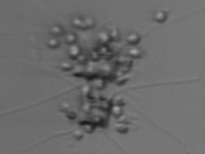
Label: Chaetoceros_didymus_TAG_external_flagellate